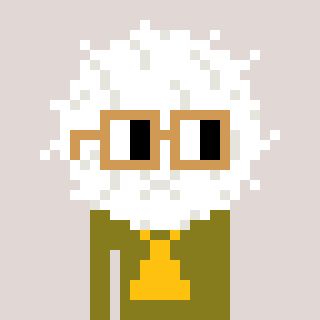
a pixel art character with square brown glasses, a cottonball-shaped head and a gunk-colored body on a warm background